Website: bh-photo
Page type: delivery-shipping
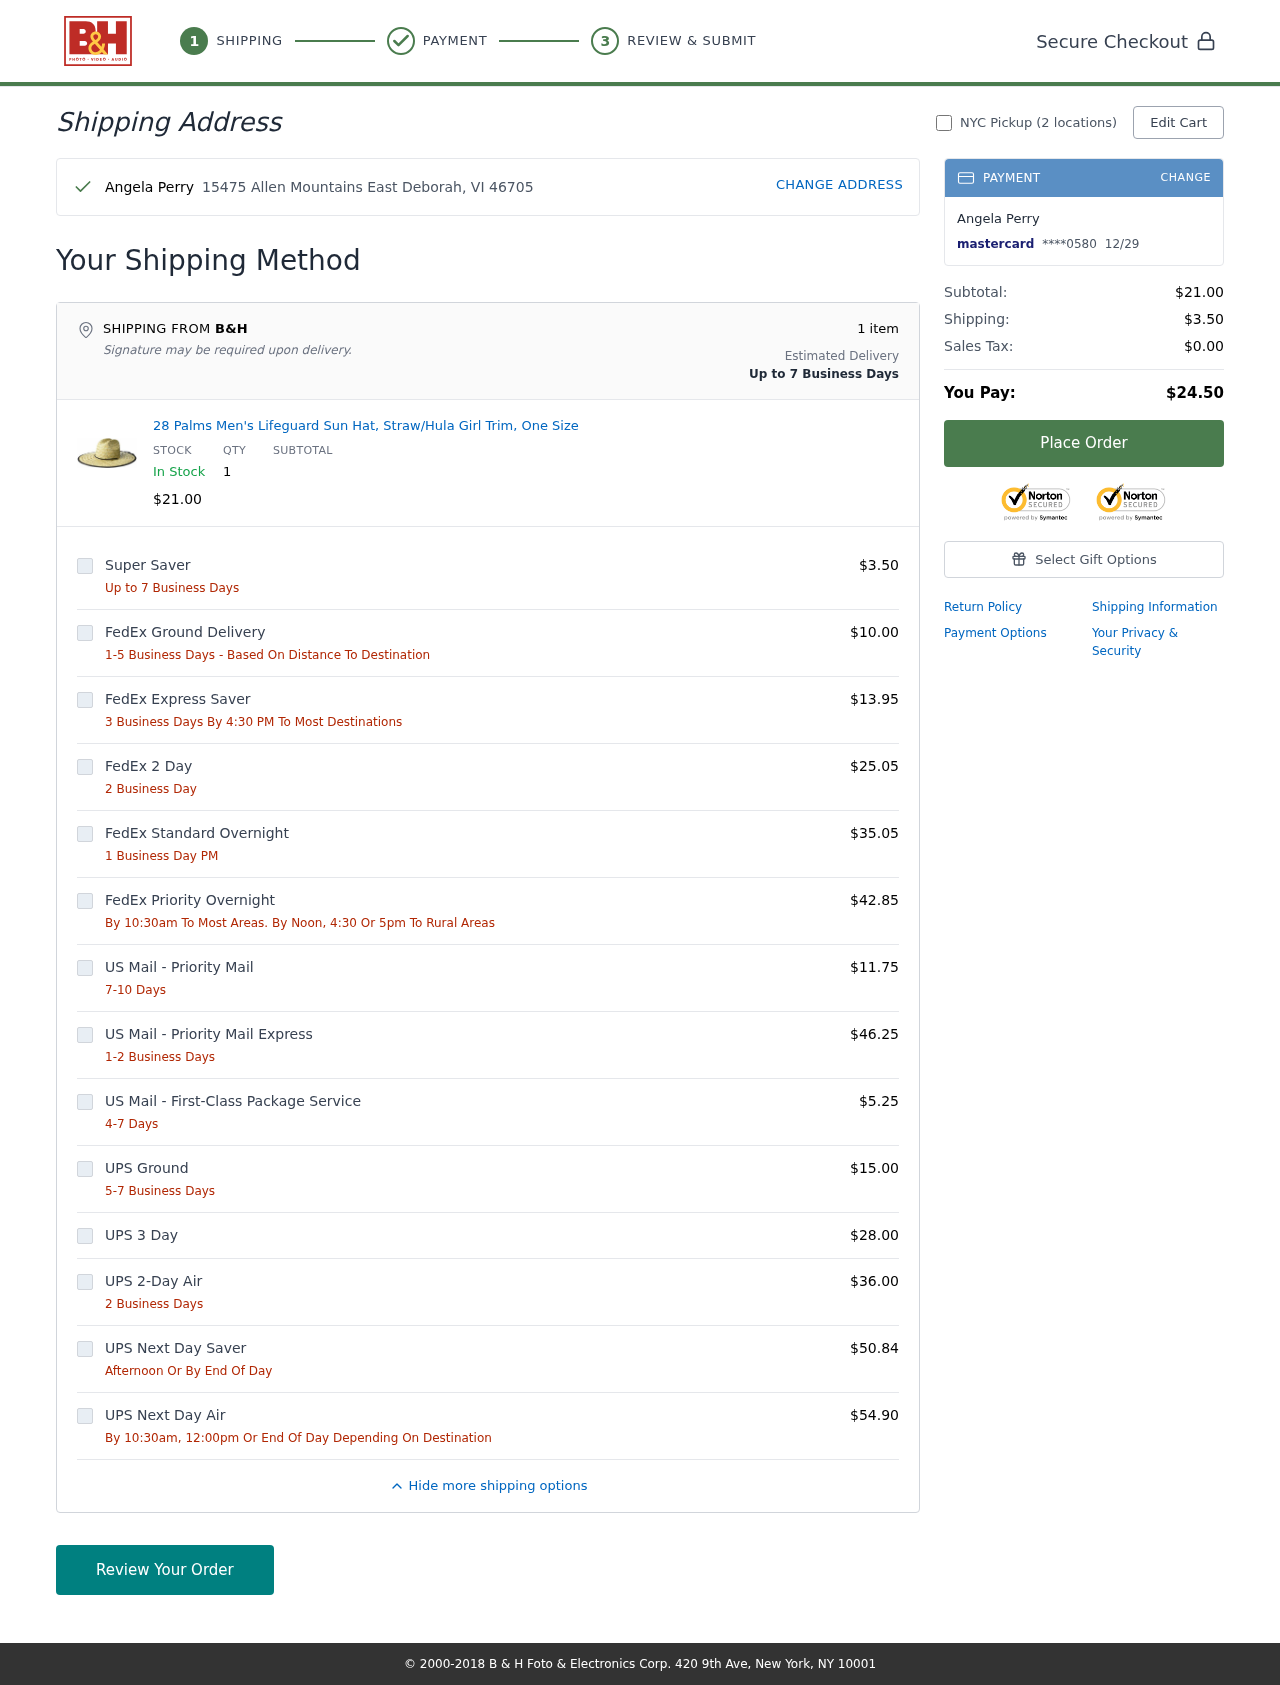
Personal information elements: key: PII_CARD_EXPIRY
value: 12/29
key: PII_CARD_LAST4
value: ****0580
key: PII_CARD_TYPE
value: mastercard
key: PII_CITY_STATE_ZIP
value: East Deborah, VI 46705
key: PII_FULLNAME
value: Angela Perry
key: PII_STREET
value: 15475 Allen Mountains
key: PII_FIRSTNAME
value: Angela
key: PII_LASTNAME
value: Perry
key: PII_FULLNAME2
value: Angela Perry
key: PII_FULLNAME3
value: Angela Perry
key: PII_FIRSTNAME2
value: Angela
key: PII_FIRSTNAME3
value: Angela
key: PII_LASTNAME2
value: Perry
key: PII_LASTNAME3
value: Perry
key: PII_FIRSTNAME_DERIVED
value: Angela
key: PII_LASTNAME_DERIVED
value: Perry
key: PII_FULLNAME_DERIVED
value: Angela Perry
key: PII_NAME_FULL_DERIVED
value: Angela Perry
Product elements: key: PRODUCT1_NAME
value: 28 Palms Men's Lifeguard Sun Hat, Straw/Hula Girl Trim, One Size
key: PRODUCT1_PRICE
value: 21
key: PRODUCT1_QUANTITY
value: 1
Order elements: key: ORDER_NUM_ITEMS
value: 1
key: ORDER_SUBTOTAL
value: $21.00
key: ORDER_SHIPPING_COST
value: $3.50
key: ORDER_TAX
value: $0.00
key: ORDER_TOTAL
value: $24.50